Question: My program finds orders in a database outside NetSuite and enters them in NetSuite through SuiteTalk.
I'm having trouble specifying the item for sales order lines.
My order line creation code looks like this:

When I try to specify the item using only the the RecordRef.name property I get an error saying "Please choose an item to add".
I am more successful when using RecordRef.internalId. I can look this up (not shown in the code above) using ItemSearchBasic and setting the ItemSearchBasic.externalId property as a list of RecordRefs each specifying an externalId value from the order lines in the source database. I seem to have to set the type property of each RecordRef. The problem is that I don't know the type. Some of the products are Inventory Item and some are Lot Numbered Assembly/Bill of Materials.
How can I specify the item for an order line without having to tell NetSuite what the type of the item is?
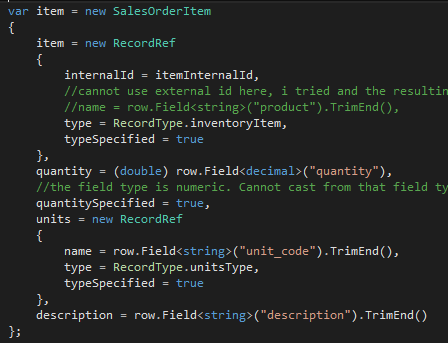
Answer: use itemId - From the Schema browser in Netsuite docs show itemId as the proper internal id to use for item